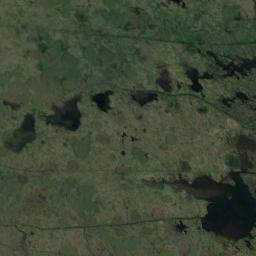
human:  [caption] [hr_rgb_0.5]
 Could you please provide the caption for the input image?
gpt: The surface of the lake in a wetland is covered with a large dense dark green and light green mixed plants .

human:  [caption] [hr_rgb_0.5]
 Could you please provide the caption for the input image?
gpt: There are many different shapes of water around the wetlands .

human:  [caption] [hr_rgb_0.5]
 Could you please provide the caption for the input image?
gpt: The wetland consists of green plants and water .

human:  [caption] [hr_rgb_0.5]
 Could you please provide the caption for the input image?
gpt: There are rows of tall trees in this wetland .

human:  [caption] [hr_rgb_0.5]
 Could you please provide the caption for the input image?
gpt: There are many green areas and some water areas on the wetland .